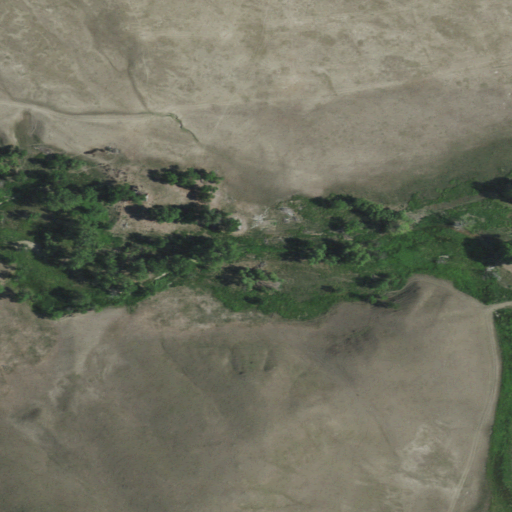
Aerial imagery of valley in South Dakota named Sand Springs Draw containing grassland, woody wetlands, and herbaceous wetlands